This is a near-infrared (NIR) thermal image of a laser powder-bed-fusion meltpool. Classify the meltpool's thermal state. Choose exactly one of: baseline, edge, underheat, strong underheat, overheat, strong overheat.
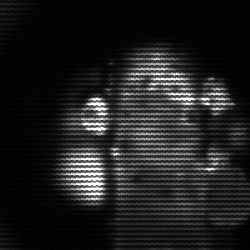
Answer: strong underheat